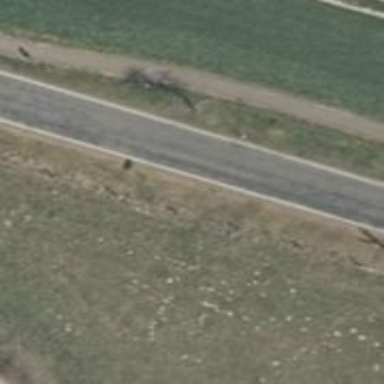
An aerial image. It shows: Secondary road with asphalt surface.